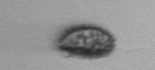
Label: Pseudochattonella_farcimen